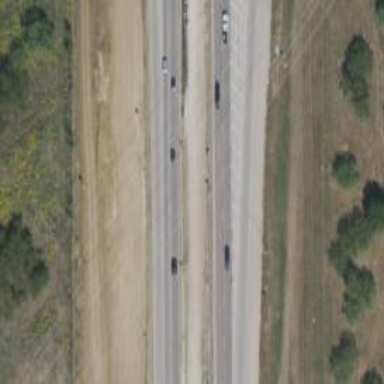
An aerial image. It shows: Asphalt motorway.